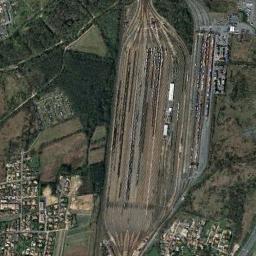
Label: railway_station